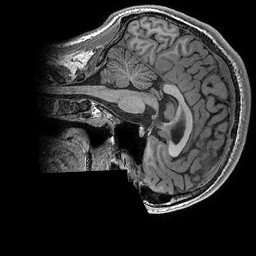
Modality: T1w
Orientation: sagittal
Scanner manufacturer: ge
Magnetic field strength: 3 T
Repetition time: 0.008156 s
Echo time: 0.00318 s